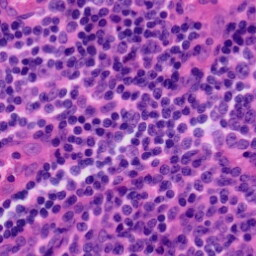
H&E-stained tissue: Tonsil